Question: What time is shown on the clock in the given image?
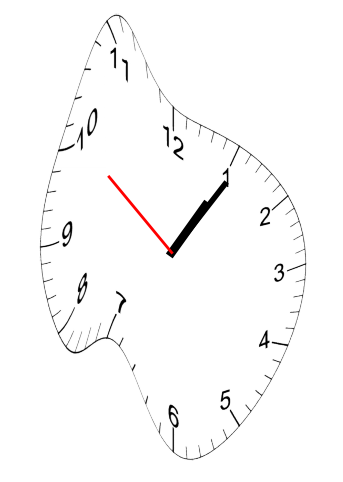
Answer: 01:05:51